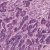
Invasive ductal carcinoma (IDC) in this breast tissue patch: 1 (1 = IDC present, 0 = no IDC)